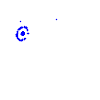
Particle: electron